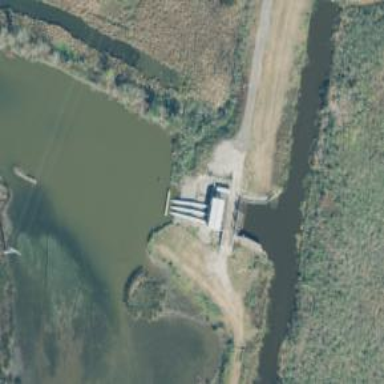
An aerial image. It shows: Lock gate on waterway.